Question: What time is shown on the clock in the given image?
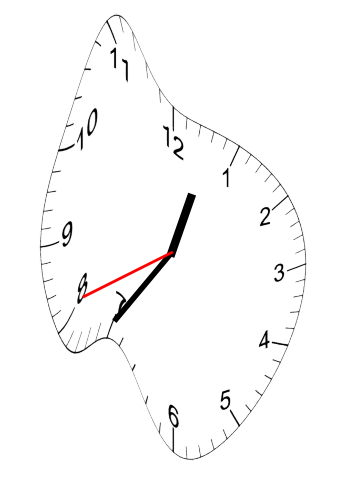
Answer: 12:35:41